Interaction volume radius: 5 \u00c5
Interaction volume height: 15 \u00c5
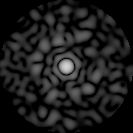
Disorder parameter: 0.8687